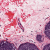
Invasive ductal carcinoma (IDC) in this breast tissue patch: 0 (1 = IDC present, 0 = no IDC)